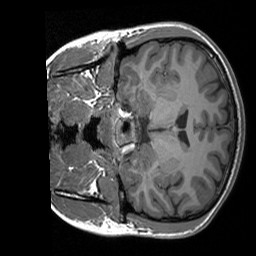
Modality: T1w
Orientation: coronal
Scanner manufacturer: siemens
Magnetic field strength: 3 T
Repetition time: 1.76 s
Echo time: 0.0022 s